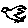
Label: bird